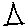
Label: triangle